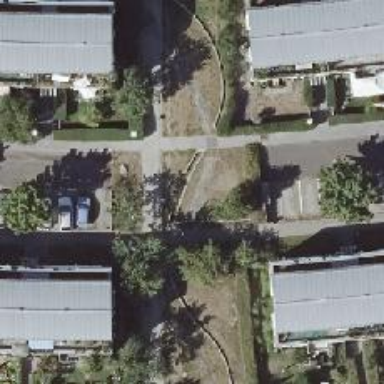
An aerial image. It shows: Compacted footway.